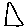
Label: triangle